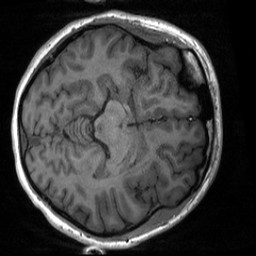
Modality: T1w
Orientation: axial
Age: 22
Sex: female
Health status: healthy
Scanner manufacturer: siemens
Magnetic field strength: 3 T
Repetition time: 2 s
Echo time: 0.00232 s